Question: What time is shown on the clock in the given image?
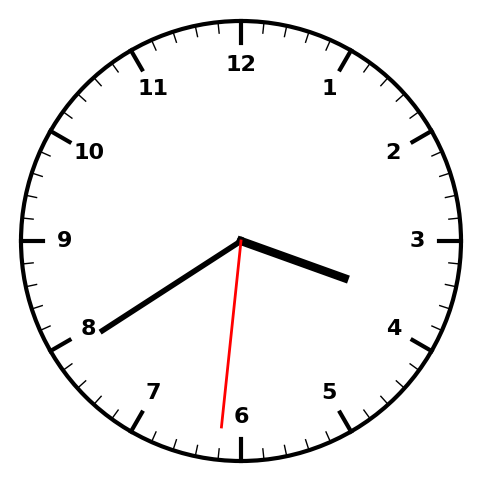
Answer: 03:39:31